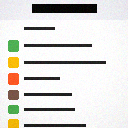
Screen state: on